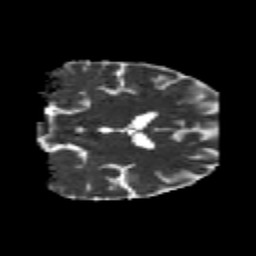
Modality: MD
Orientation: coronal
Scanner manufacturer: siemens
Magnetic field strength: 3 T
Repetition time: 6.8 s
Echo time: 0.093 s